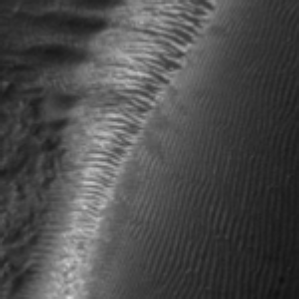
Label: frost